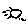
Label: sun